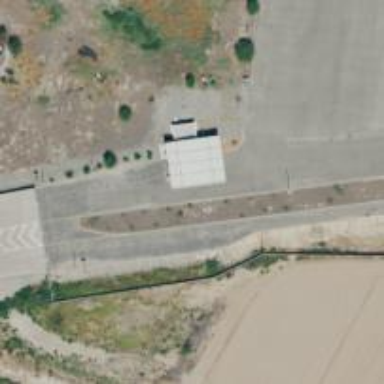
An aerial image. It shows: Border control barrier.